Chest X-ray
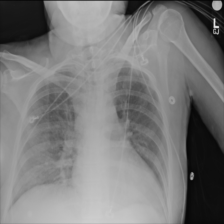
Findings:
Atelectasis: negative
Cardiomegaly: negative
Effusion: negative
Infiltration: negative
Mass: negative
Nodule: negative
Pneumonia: negative
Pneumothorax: negative
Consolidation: negative
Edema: negative
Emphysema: negative
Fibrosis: negative
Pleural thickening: negative
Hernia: negative